Question: This is an 8-digit puzzle. Find the minimum number of steps to restore it.
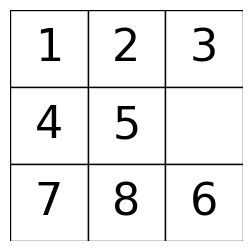
Answer: 1